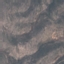
Land use / land cover: HerbaceousVegetation